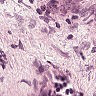
Metastatic tissue present: no